Field crop: maize
Growth stage: 2
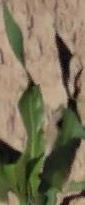
Species: maize